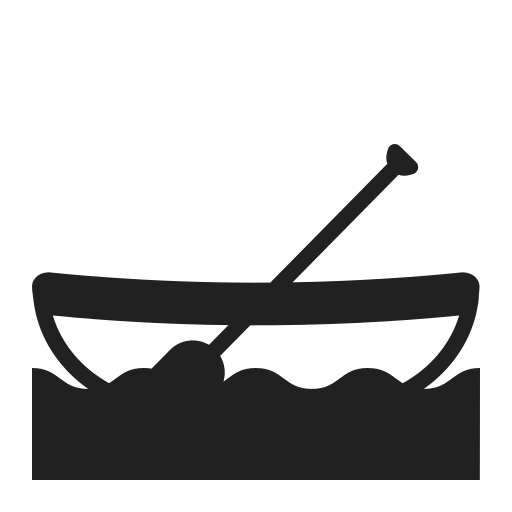
canoe high contrast